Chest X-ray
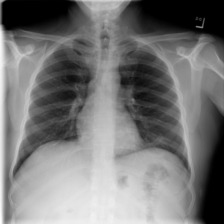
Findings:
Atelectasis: negative
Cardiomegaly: negative
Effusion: negative
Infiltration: negative
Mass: negative
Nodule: negative
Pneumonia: negative
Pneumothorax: negative
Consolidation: negative
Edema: negative
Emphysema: negative
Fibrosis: negative
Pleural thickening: negative
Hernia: negative